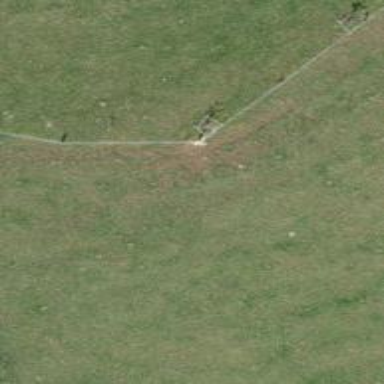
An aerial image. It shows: Wire fence.